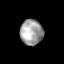
Tissue: lung
Cell type: Pericytes
Senescence score: 0.56
Nuclear area (px): 574
Mean DAPI intensity: 159.361